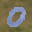
Label: 0